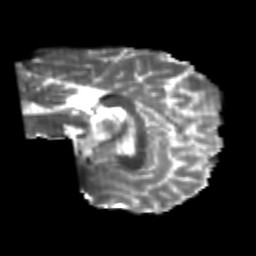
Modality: T2w
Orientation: sagittal
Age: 21
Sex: male
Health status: healthy
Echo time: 0.074 s